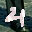
Label: 4